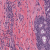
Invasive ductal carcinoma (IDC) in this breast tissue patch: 1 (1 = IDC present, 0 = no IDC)